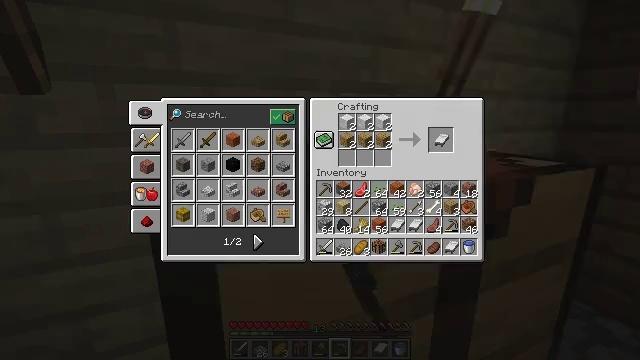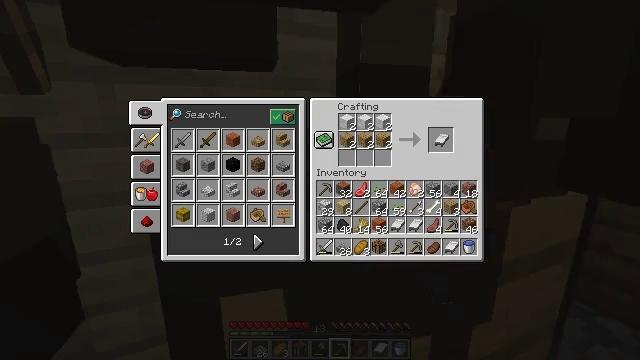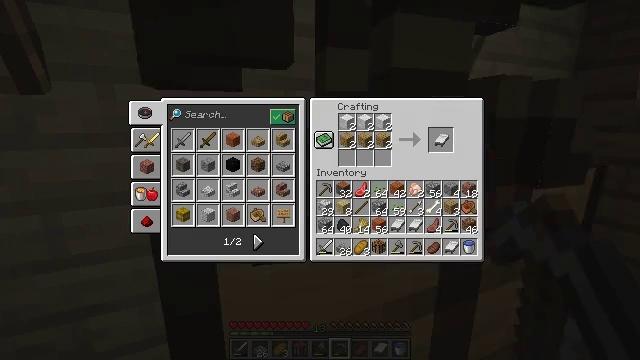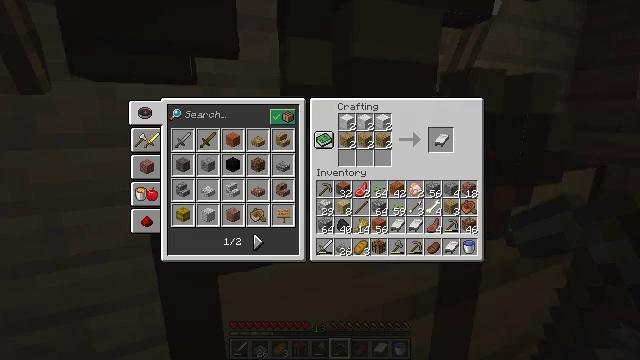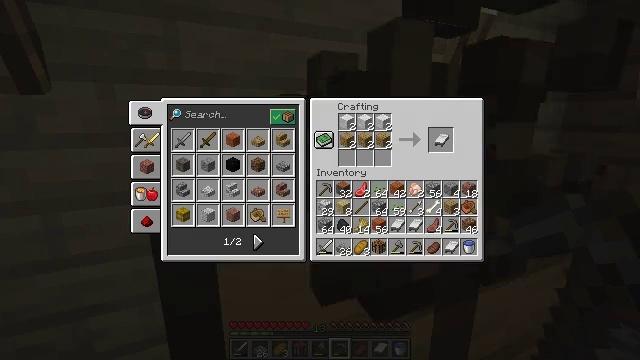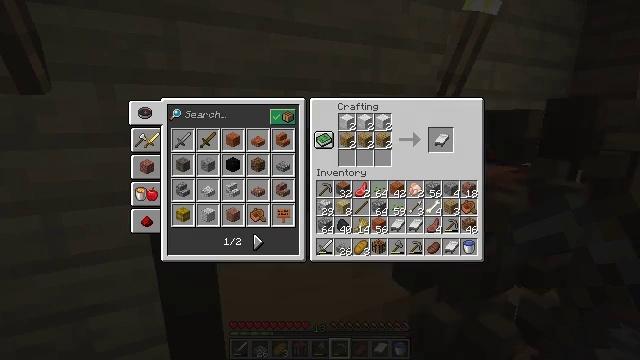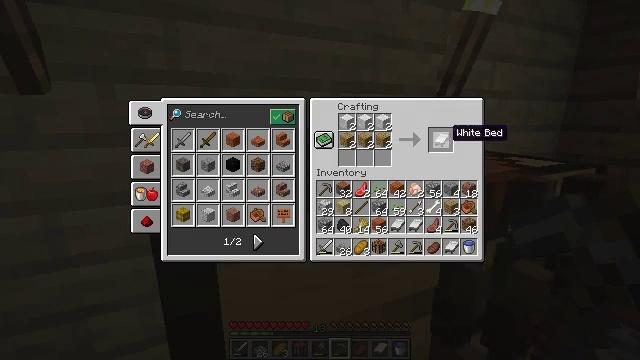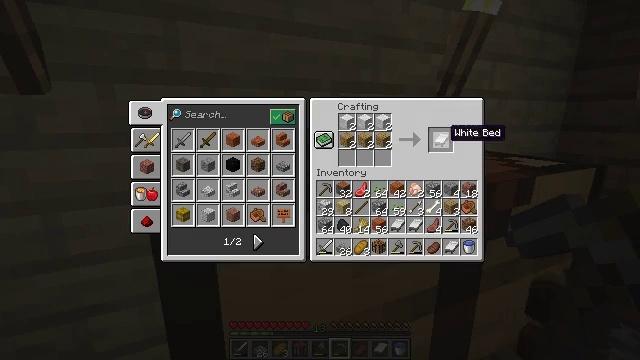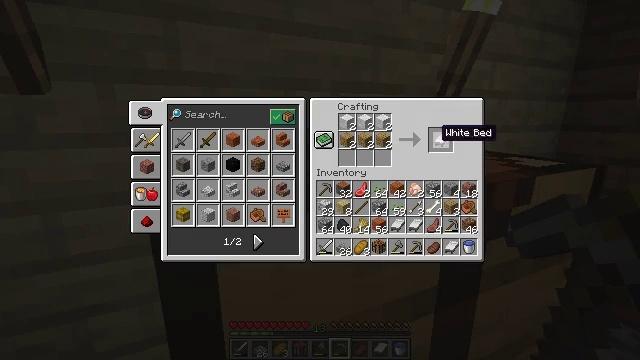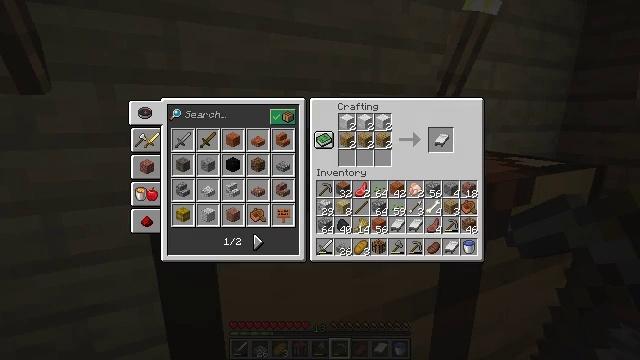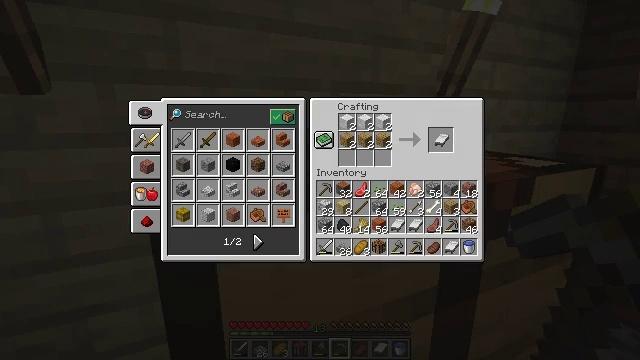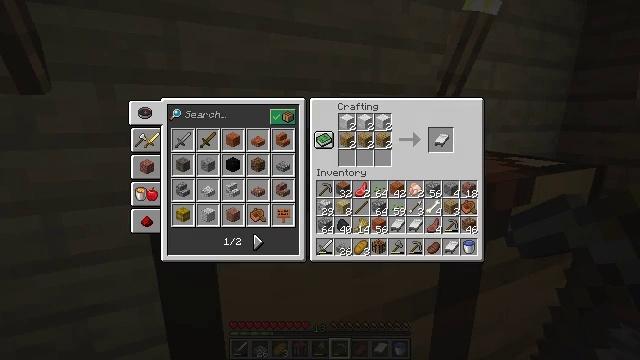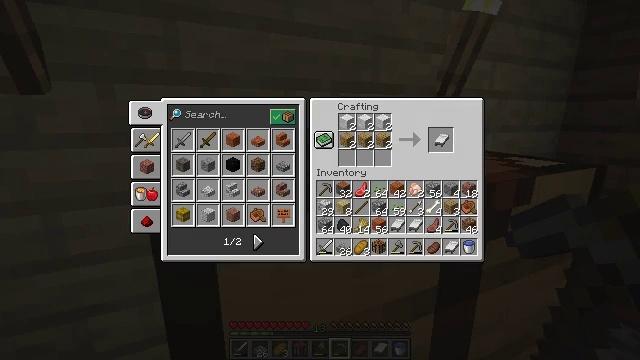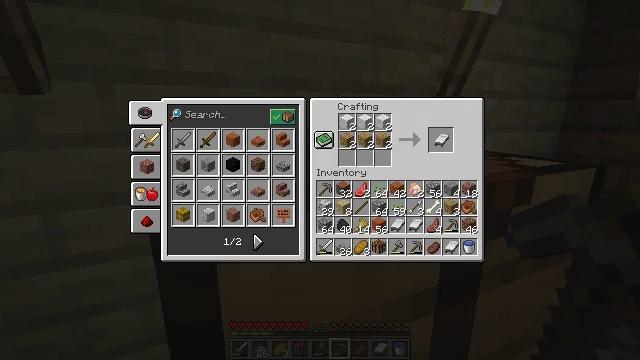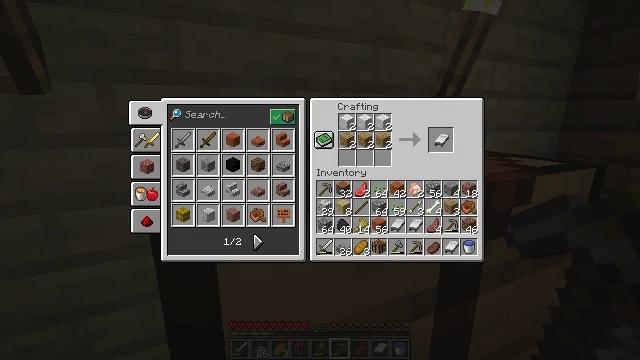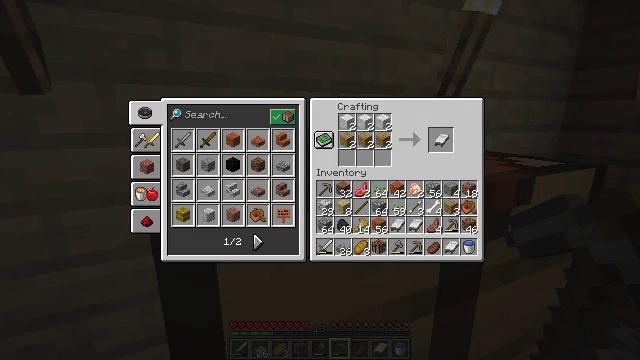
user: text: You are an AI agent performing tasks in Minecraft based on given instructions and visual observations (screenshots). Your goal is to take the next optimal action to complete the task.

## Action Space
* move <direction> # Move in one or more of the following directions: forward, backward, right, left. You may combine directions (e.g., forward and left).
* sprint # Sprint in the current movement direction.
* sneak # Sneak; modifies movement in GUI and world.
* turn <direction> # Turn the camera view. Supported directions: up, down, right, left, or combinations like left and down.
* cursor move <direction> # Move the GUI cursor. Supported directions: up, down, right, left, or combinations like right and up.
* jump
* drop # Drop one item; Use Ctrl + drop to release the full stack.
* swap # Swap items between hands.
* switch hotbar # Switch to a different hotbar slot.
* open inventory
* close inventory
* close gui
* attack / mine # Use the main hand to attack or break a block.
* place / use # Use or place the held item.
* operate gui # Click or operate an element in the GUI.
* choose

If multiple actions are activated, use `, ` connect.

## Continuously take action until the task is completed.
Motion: motion action
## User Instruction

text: Create a white bed with wool and planks.
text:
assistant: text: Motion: open gui
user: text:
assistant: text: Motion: no_op
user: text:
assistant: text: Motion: no_op
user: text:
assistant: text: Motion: no_op
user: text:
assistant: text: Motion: no_op
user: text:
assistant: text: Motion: cursor move left
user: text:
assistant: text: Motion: no_op
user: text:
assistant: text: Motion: cursor move left
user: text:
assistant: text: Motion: no_op
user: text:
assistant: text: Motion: no_op
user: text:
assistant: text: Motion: no_op
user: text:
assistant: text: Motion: no_op
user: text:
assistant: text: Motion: no_op
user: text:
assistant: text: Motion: no_op
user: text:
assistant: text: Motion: no_op
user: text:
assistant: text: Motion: no_op
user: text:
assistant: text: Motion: no_op
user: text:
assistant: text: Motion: no_op
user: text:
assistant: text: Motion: no_op
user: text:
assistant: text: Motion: no_op
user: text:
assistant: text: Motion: no_op
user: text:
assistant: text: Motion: no_op
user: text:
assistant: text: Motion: operate gui
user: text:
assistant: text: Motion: operate gui
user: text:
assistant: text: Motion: operate gui
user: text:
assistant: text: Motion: no_op
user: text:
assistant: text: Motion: cursor move down
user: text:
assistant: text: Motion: no_op